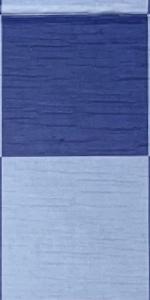
Label: Empty